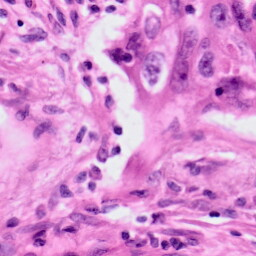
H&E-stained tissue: Lung